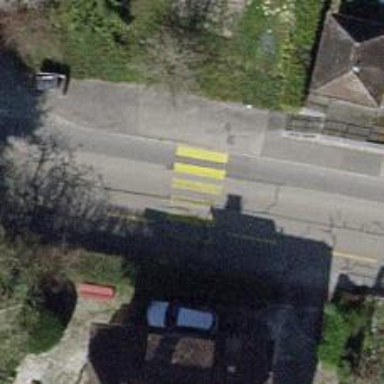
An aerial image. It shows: Uncontrolled footway crossing with markings.